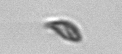
Label: Cryptophyta